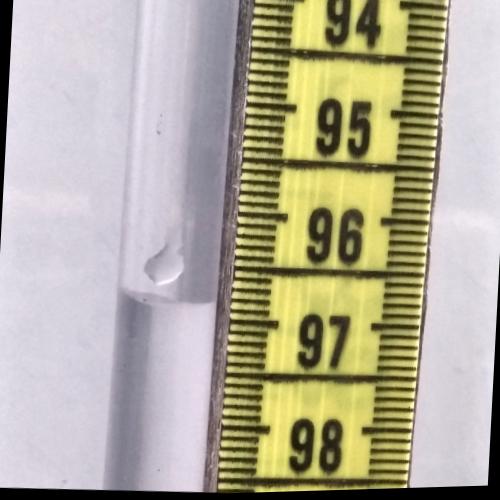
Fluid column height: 96.8 cm